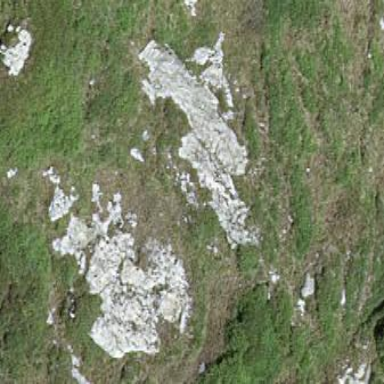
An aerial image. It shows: Landscape dominated by bare rock.